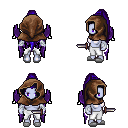
a pixel art fantasy rpg character, female body template, dark elf, purple skin, purple wings, white pants, blue extra-long topknot hairstyle, cloth hood, white cloth bandages, white slippers, dagger, four views (front, back, left, right), 2x2 character sprite sheet, small pixel art, hard edges, no anti-aliasing